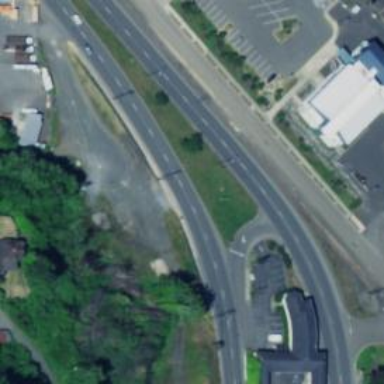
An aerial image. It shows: Trunk link highway with asphalt surface.